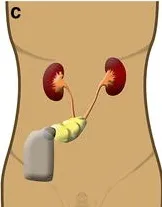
Schematic drawing of the segmental ureteroileal conduit resection technique. C and d, Patients after segmental ureteroileal conduit resection operation.
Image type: radiology (x_ray)